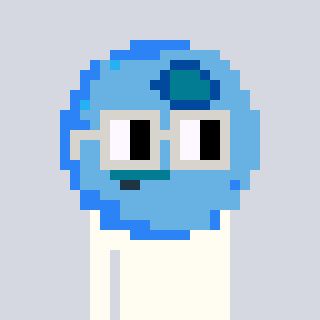
a pixel art character with square light gray glasses, a blueberry-shaped head and a bege-colored body on a cool background